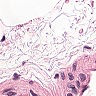
Metastatic tissue present: no